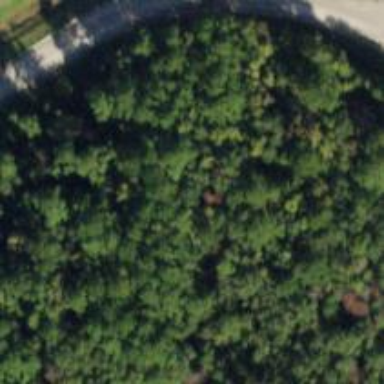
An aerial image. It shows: Mixed woodland with various types of leaves.